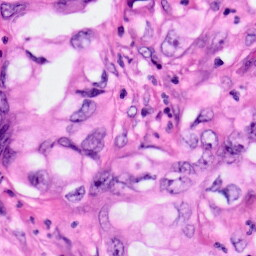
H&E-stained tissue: Pancreatic